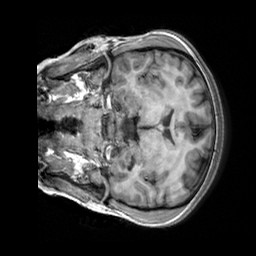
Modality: T1w
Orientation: coronal
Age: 21
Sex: female
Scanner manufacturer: siemens
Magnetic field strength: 3 T
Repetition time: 2.3 s
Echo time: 0.00303 s